Question: I've searched around and keep having this error. Other posts say "look above" for any clues to why the error is occurring. However, there's nothing apart from the following screenshot:

Any ideas?
My build.gradle (the one content) is:
'''
buildscript {
repositories {
mavenCentral()
}
dependencies {
classpath 'com.android.tools.build:gradle:0.5.+'
}
}
apply plugin: 'android'
repositories {
mavenCentral()
}
android {
compileSdkVersion 17
buildToolsVersion "17.0.0"
defaultConfig {
minSdkVersion 16
targetSdkVersion 16
}
}
dependencies {
compile 'com.android.support:support-v4:13.0.0'
}
'''
Many thanks,
J
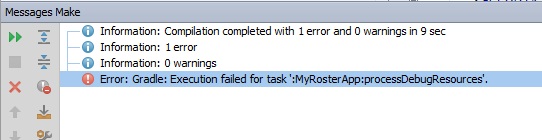
Answer: Solved. I was being daft. I made a folder for a custom drawable set of icons ("drawable-flags") and the compiler was kicking up a fuss about that. I've put all the images in one folder now and it's working again.
I also installed an update to Studio which gave me a more thorough error message.